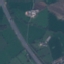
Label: Highway